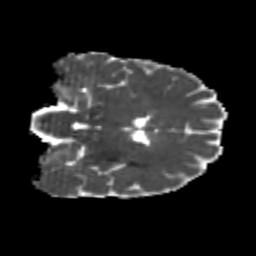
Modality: MD
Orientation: coronal
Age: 22
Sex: male
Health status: healthy
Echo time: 0.074 s